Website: apple-inc
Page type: review-order
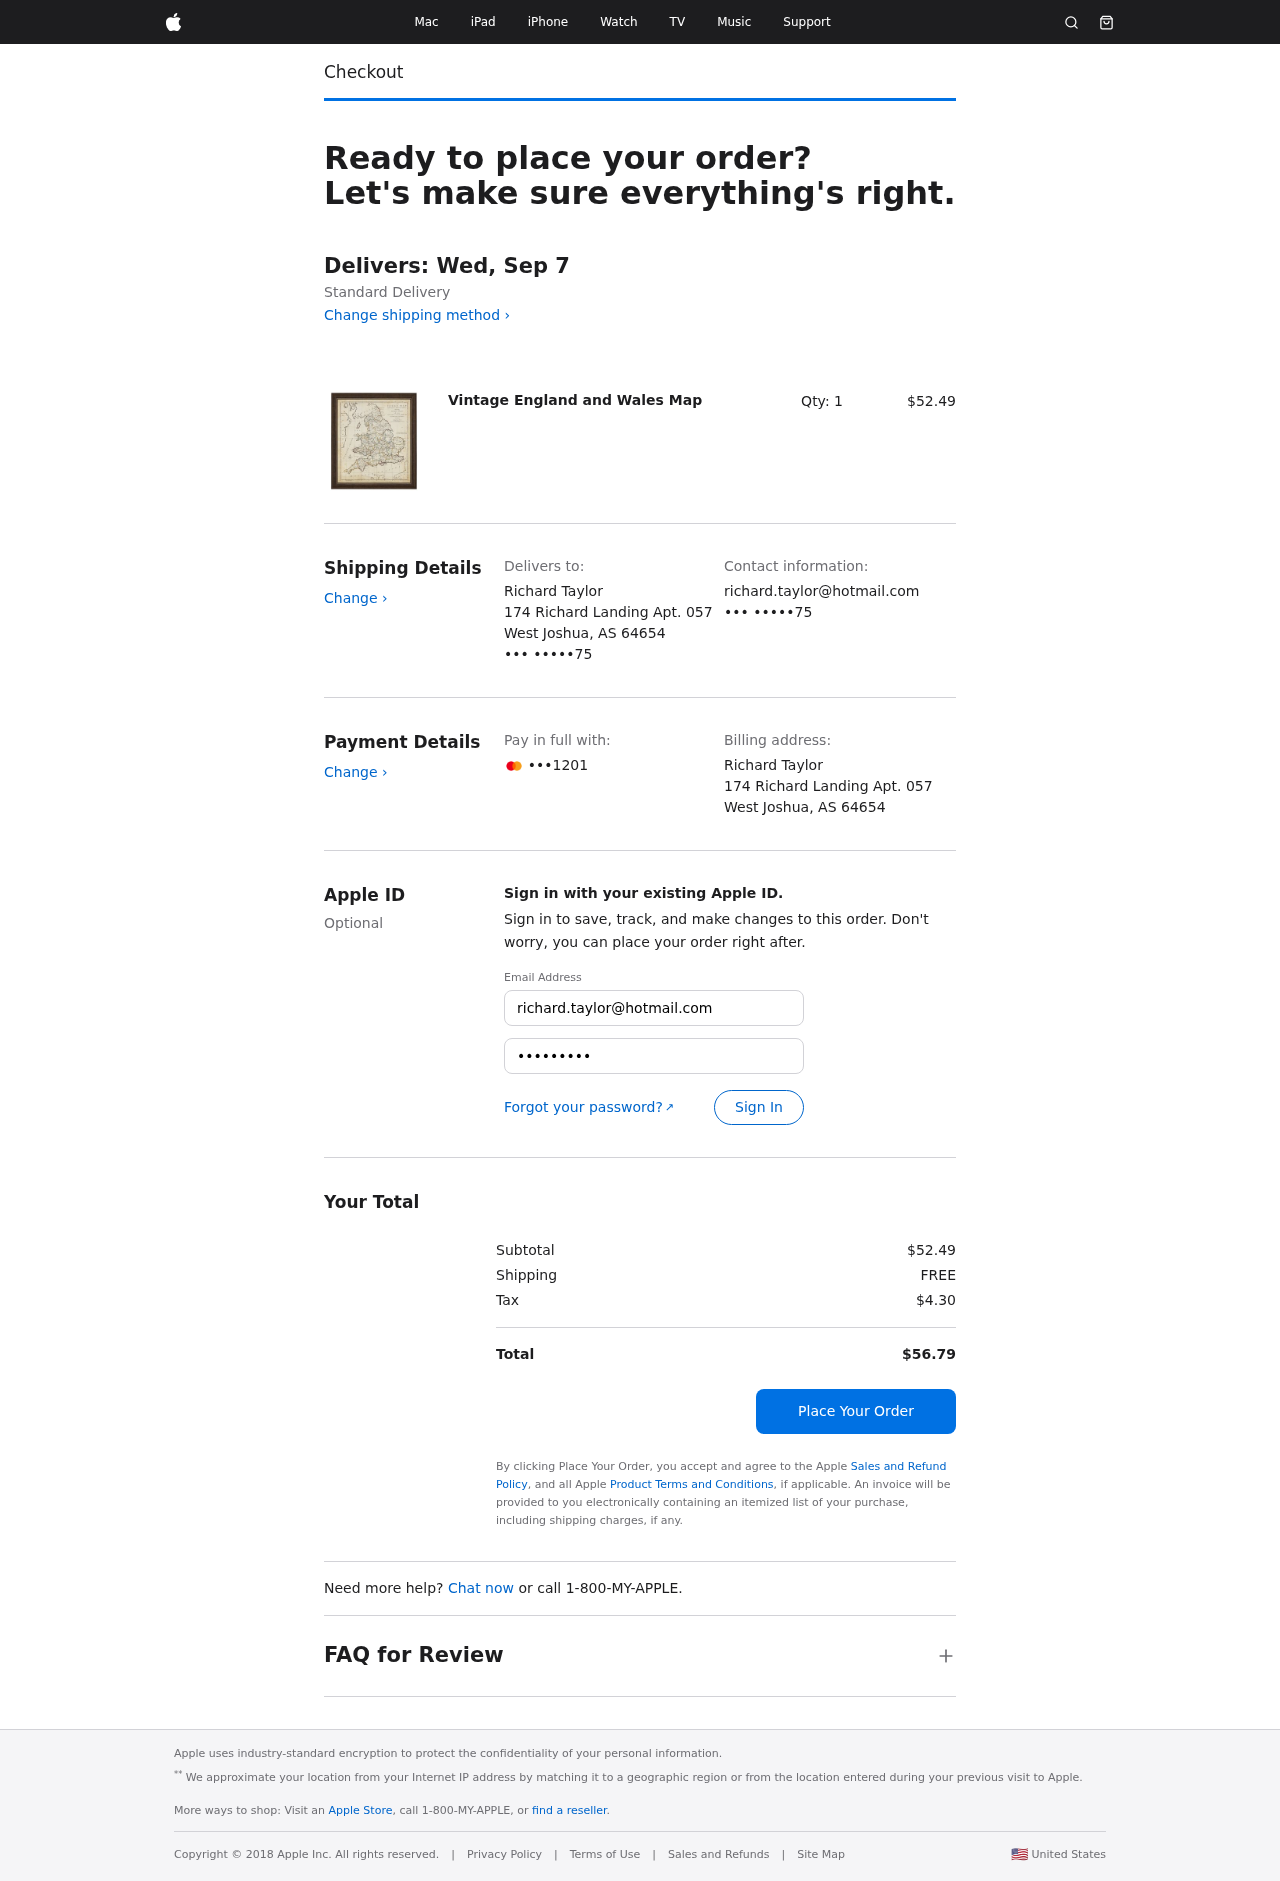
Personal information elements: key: PII_CARD_LAST4
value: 1201
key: PII_CITY_STATE_ZIP
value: West Joshua, AS 64654
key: PII_EMAIL3
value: richard.taylor@hotmail.com
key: PII_FULLNAME
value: Richard Taylor
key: PII_PHONE_SUFFIX
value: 75
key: PII_STREET
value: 174 Richard Landing Apt. 057
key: PII_EMAIL2
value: richard.taylor@hotmail.com
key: PII_PHONE_SUFFIX2
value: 75
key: PII_FULLNAME2
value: Richard Taylor
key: PII_FIRSTNAME
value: Richard
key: PII_FIRSTNAME2
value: Richard
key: PII_FIRSTNAME3
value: Richard
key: PII_FIRSTNAME_DERIVED
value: Richard
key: PII_CITY
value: West Joshua
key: PII_STATE
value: AS
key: PII_STATE_ABBR
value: AS
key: PII_POSTCODE
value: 64654
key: PII_POSTCODE_FULL
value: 64654
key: PII_CITY_STATE
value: West Joshua, AS
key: PII_POSTCODE_NUMERIC
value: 64654
Product elements: key: PRODUCT1_NAME
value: Vintage England and Wales Map
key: PRODUCT1_PRICE
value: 52.49
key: PRODUCT1_QUANTITY
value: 1
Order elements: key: ORDER_DELIVERY_DATE
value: Delivers: Wed, Sep 7
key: ORDER_SUBTOTAL
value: $52.49
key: ORDER_SHIPPING_COST
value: FREE
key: ORDER_TAX
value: $4.30
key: ORDER_TOTAL
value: $56.79